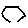
Label: hexagon